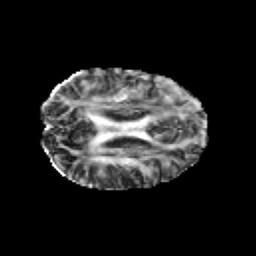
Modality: FA
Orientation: axial
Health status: healthy
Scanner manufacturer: philips
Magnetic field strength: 3 T
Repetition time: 8.772 s
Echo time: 0.05036 s